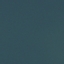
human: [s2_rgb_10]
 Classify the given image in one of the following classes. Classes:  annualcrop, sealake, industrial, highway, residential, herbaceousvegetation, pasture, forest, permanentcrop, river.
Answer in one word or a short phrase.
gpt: SeaLake